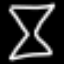
Label: hourglass